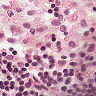
Metastatic tissue present: no